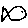
Label: fish